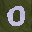
Label: 0